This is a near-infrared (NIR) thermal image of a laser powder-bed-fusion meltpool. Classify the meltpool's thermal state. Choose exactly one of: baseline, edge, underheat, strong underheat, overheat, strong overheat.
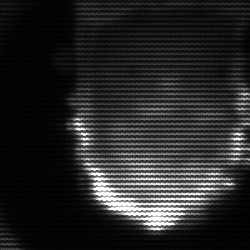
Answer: baseline